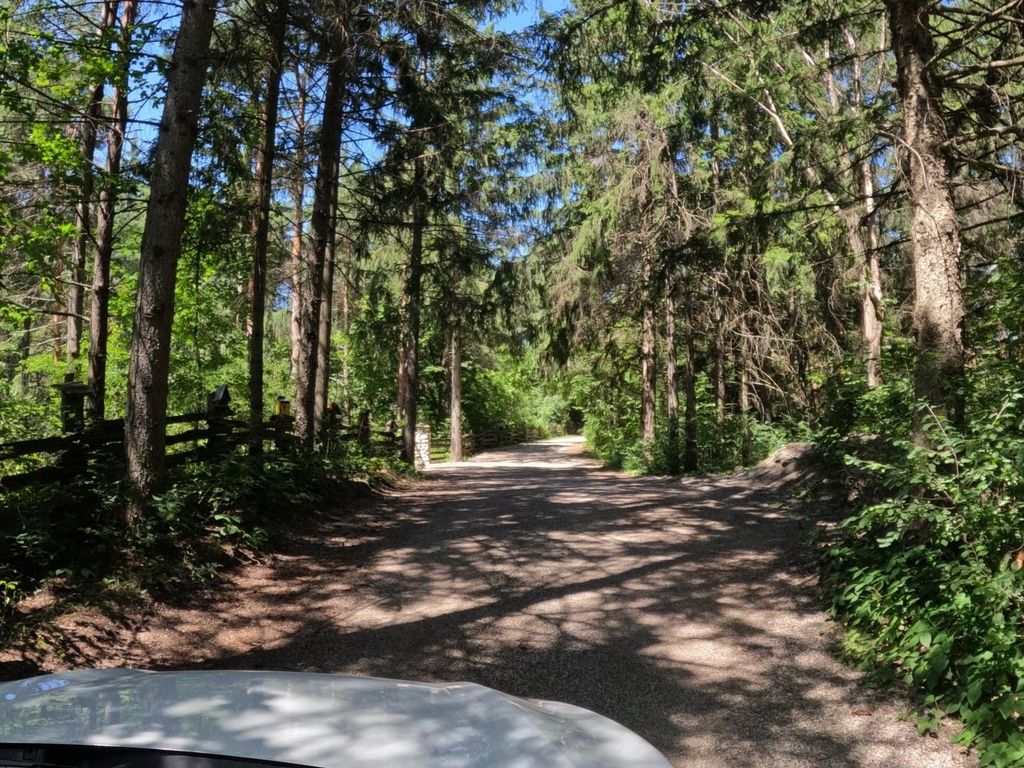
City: kitchener-waterloo